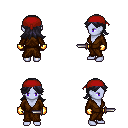
a pixel art fantasy rpg character, female body template, dark elf, purple skin, brown robe, red pants, raven loose hair, red bandana, gold gloves, dagger, four views (front, back, left, right), 2x2 character sprite sheet, small pixel art, hard edges, no anti-aliasing